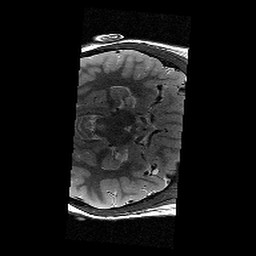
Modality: T2w
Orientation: axial
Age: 13
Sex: female
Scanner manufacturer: siemens
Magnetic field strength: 3 T
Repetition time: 9.23 s
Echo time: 0.067 s